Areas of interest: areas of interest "Long-distance Bus Station"
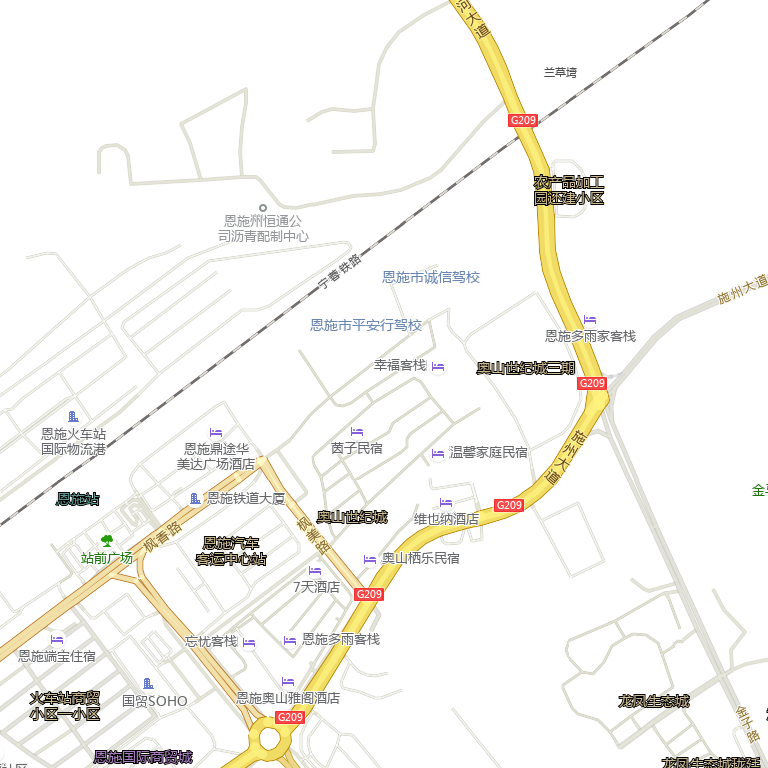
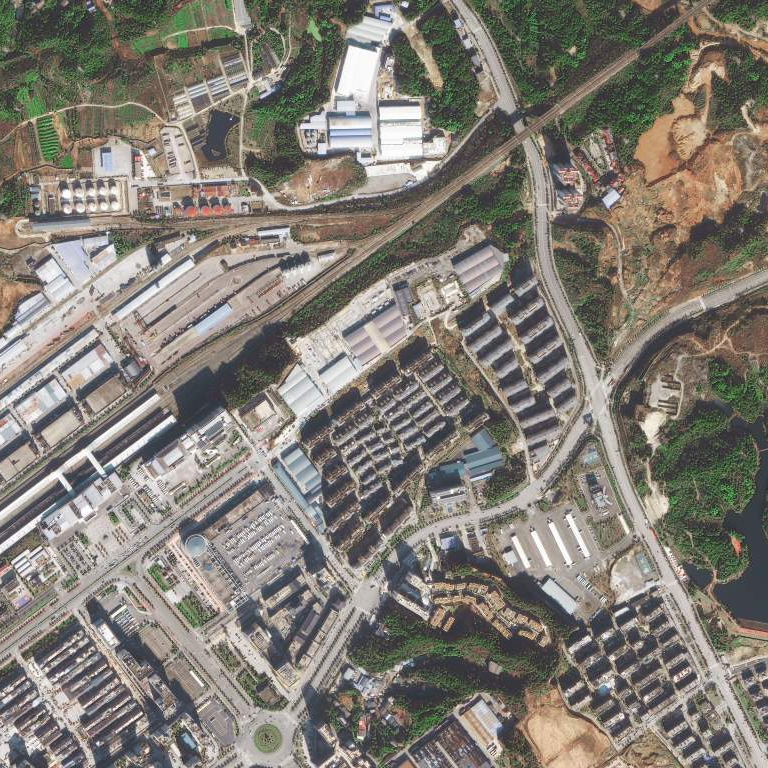